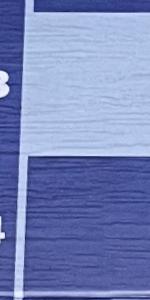
Label: Empty